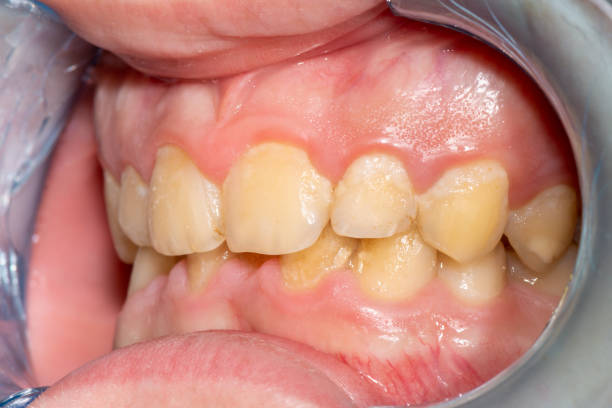
Condition: Calculus